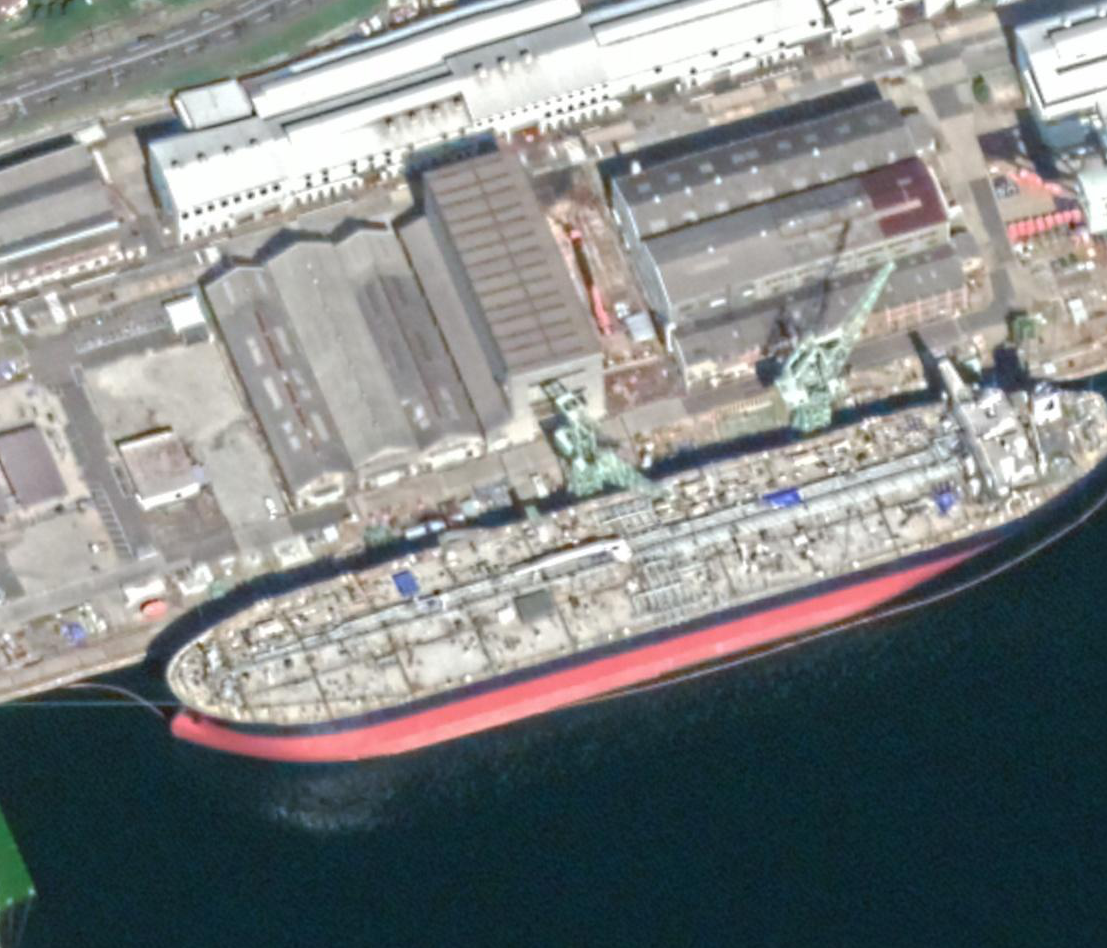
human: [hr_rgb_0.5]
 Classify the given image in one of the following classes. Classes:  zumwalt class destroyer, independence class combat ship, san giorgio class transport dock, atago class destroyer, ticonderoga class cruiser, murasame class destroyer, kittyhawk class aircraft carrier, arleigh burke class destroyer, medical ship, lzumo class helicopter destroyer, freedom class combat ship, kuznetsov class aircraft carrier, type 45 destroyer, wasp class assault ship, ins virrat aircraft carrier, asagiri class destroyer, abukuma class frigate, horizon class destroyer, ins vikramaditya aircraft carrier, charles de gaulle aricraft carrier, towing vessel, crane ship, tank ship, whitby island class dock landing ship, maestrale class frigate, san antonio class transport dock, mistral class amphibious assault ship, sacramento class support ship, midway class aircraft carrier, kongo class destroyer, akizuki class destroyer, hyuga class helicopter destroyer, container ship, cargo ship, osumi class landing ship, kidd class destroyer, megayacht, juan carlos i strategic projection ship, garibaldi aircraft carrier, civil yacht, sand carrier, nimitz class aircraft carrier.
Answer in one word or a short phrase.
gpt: Tank ship